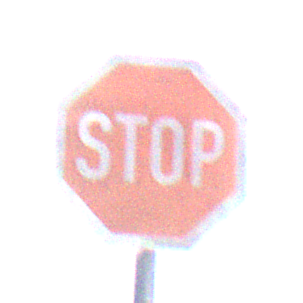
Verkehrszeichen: Stop
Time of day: Midday
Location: Outdoor (Nature)
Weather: Clear
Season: NotSpecified
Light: Natural